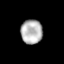
Tissue: lung
Cell type: Epithelial cells
Senescence score: 0.1531
Nuclear area (px): 516
Mean DAPI intensity: 179.566